Question: I want to add two labelfields in a HorizontalFieldManager, I want to show two labels as one left aligned and another right aligned like this

'''
hfm1 = new HorizontalFieldManager(Manager.USE_ALL_WIDTH);
hfm1.setMargin(10,0,10,0);
l1 = new LabelField("Weight:");
l2 = new LabelField("20");
l1.setMargin(0,10,0,0);
l2.setMargin(0,5,0,0);
hfm1.add(l1);
hfm1.add(l2);
'''
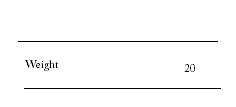
Answer: Try this code
'''
LabelField labl1=new LabelField("weight");
LabelField labl2=new LabelField("20");
JustifiedHorizontalFieldManager JustifiedHorizontalFieldManager=new JustifiedHorizontalFieldManager(labl1,labl2,true);
add(JustifiedHorizontalFieldManager);
'''
JustifiedHorizontalFieldManager class is given below-
'''
import net.rim.device.api.ui.Field;
import net.rim.device.api.ui.Manager;
public class JustifiedHorizontalFieldManager extends Manager
{
private static final int SYSTEM_STYLE_SHIFT = 32;
public Field _leftField;
public Field _rightField;
private boolean _giveLeftFieldPriority;
public JustifiedHorizontalFieldManager( Field leftField, Field rightField, boolean giveLeftFieldPriority )
{
this( leftField, rightField, giveLeftFieldPriority, Field.USE_ALL_WIDTH );
}
public JustifiedHorizontalFieldManager( Field leftField, Field rightField, boolean giveLeftFieldPriority, long style )
{
super( style );
_leftField = leftField;
_rightField = rightField;
add( _leftField );
add( _rightField );
_giveLeftFieldPriority = giveLeftFieldPriority;
}
public JustifiedHorizontalFieldManager( boolean giveLeftFieldPriority, long style )
{
super( style );
_giveLeftFieldPriority = giveLeftFieldPriority;
}
public void addLeftField( Field field )
{
if( _leftField != null ) {
throw new IllegalStateException();
}
_leftField = field;
add( _leftField );
}
public void addRightField( Field field )
{
if( _rightField != null ) {
throw new IllegalStateException();
}
_rightField = field;
add( _rightField );
}
public int getPreferredWidth()
{
return _leftField.getPreferredWidth() + _rightField.getPreferredWidth();
}
public int getPreferredHeight()
{
return Math.max( _leftField.getPreferredHeight(), _rightField.getPreferredHeight() );
}
protected void sublayout( int width, int height )
{
Field firstField;
Field secondField;
if( _giveLeftFieldPriority ) {
firstField = _leftField;
secondField = _rightField;
} else {
firstField = _rightField;
secondField = _leftField;
}
int maxHeight = 0;
int availableWidth = width;
availableWidth -= _leftField.getMarginLeft();
availableWidth -= Math.max( _leftField.getMarginRight(), _rightField.getMarginLeft() );
availableWidth -= _rightField.getMarginRight();
layoutChild( firstField, availableWidth, height - firstField.getMarginTop() - firstField.getMarginBottom() );
maxHeight = Math.max( maxHeight, firstField.getMarginTop() + firstField.getHeight() + firstField.getMarginBottom() );
availableWidth -= firstField.getWidth();
layoutChild( secondField, availableWidth, height - secondField.getMarginTop() - secondField.getMarginBottom() );
maxHeight = Math.max( maxHeight, secondField.getMarginTop() + secondField.getHeight() + secondField.getMarginBottom() );
availableWidth -= secondField.getWidth();
if( !isStyle( Field.USE_ALL_HEIGHT ) ) {
height = maxHeight;
}
if( !isStyle( Field.USE_ALL_WIDTH ) ) {
width -= availableWidth;
}
setPositionChild( _leftField, _leftField.getMarginLeft(), getFieldY( _leftField, height ) );
setPositionChild( _rightField, width - _rightField.getWidth() - _rightField.getMarginRight(), getFieldY( _rightField, height ) );
setExtent( width, height );
}
private int getFieldY( Field field, int height )
{
switch( (int)( ( field.getStyle() & FIELD_VALIGN_MASK ) >> SYSTEM_STYLE_SHIFT ) ) {
case (int)( FIELD_BOTTOM >> SYSTEM_STYLE_SHIFT ):
return height - field.getHeight() - field.getMarginBottom();
case (int)( FIELD_VCENTER >> SYSTEM_STYLE_SHIFT ):
return field.getMarginTop() + ( height - field.getMarginTop() - field.getHeight() - field.getMarginBottom() ) / 2;
default:
return field.getMarginTop();
}
}
public Field getLeftField()
{
return _leftField;
}
public Field getRightField()
{
return _rightField;
}
public void replace( Field oldField, Field newField )
{
if( oldField == newField ) {
// Nothing to do
return;
}
if( oldField == _leftField ) {
_leftField = newField;
} else if( oldField == _rightField ) {
_rightField = newField;
}
add( newField );
delete( oldField );
}
}
'''